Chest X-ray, PA view. Patient: 60 years old, sex M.
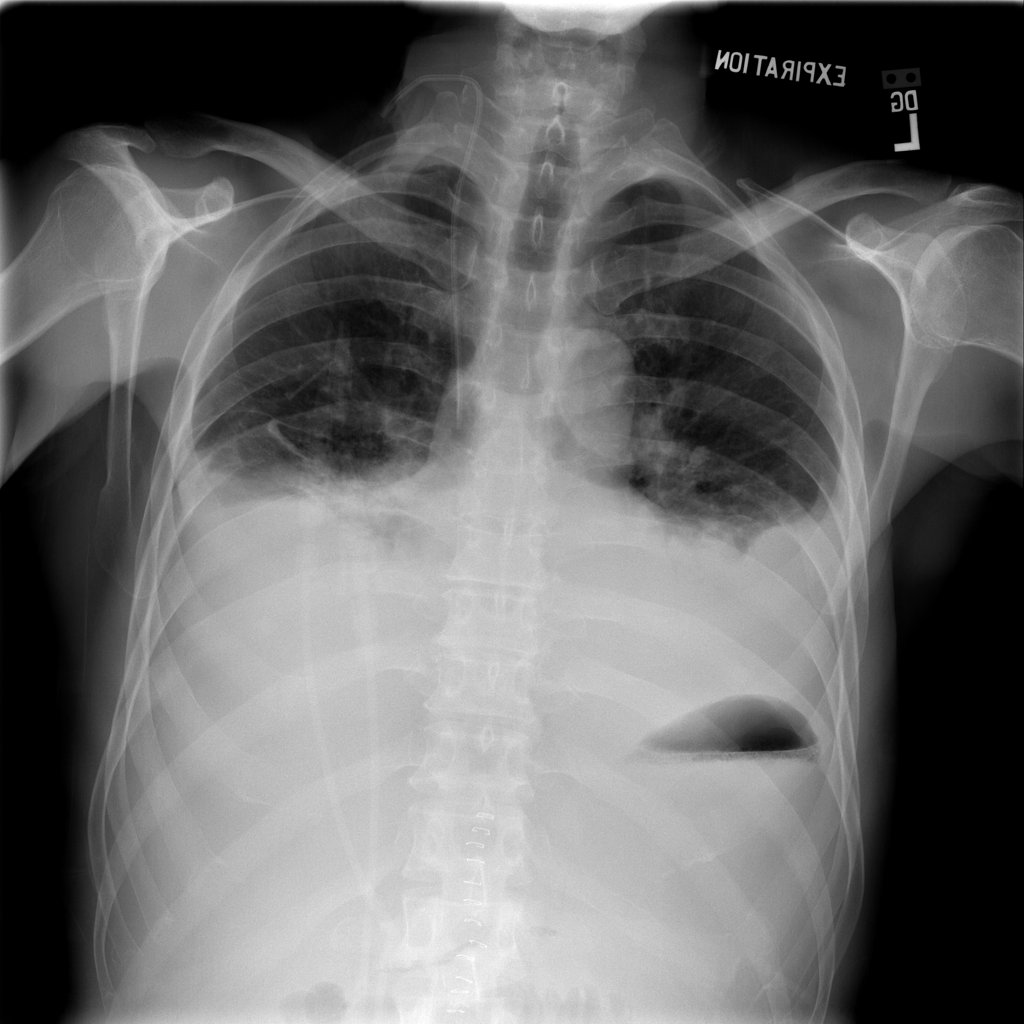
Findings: Consolidation, Effusion